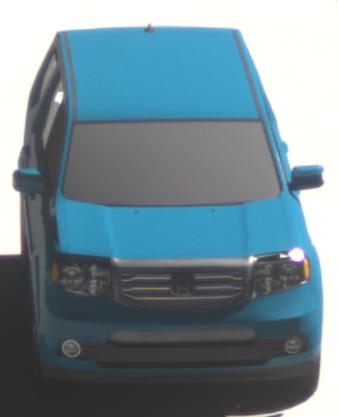
Make: Honda
Model: Pilot
Detailed model: Gen. 2 Facelift
Model produced from: 2012
Model produced until: 2015
Doors: 5
Color: blue
Road condition: dry road
Daytime: midday
Contrast: high contrast